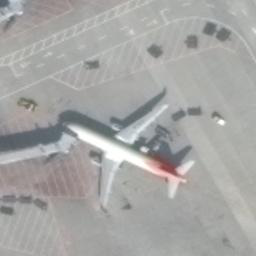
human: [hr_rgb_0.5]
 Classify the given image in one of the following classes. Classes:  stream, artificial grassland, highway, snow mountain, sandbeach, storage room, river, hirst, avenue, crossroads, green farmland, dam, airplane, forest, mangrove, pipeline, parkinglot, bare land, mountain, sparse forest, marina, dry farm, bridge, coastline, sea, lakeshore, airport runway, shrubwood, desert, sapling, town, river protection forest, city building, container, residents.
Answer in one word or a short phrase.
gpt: airplane